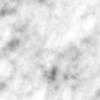
Label: no_change